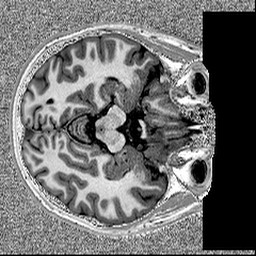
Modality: MP2RAGE
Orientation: axial
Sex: male